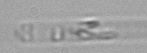
Label: Cerataulina_pelagica